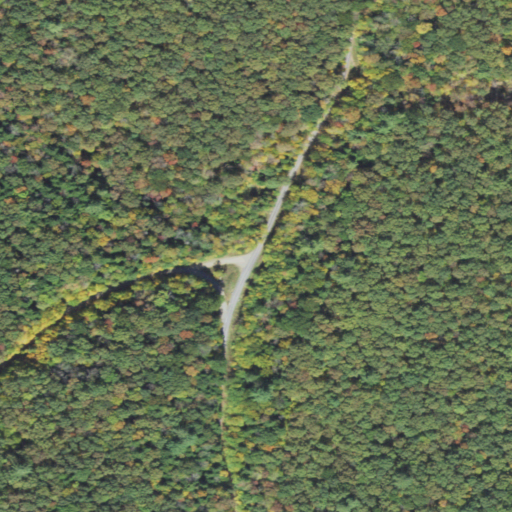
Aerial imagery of valley in Pennsylvania named Slab Hollow containing deciduous forest, mixed forest, and open development